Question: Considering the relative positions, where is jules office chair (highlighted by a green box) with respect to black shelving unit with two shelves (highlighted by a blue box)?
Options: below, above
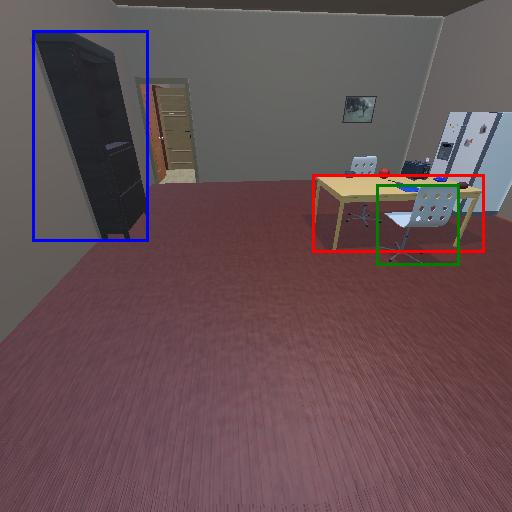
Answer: below